Field crop: tomato
Growth stage: 1
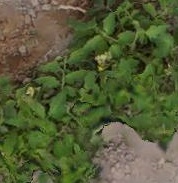
Species: tomato